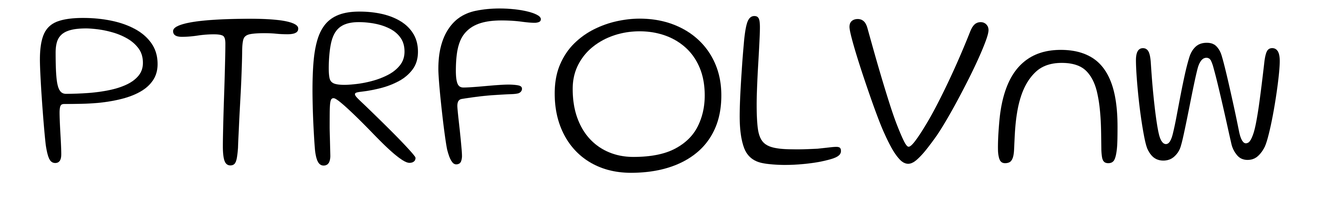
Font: Gluten_ExtraLight